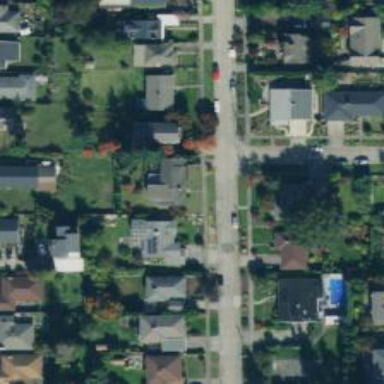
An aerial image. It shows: Residential road with separate sidewalk.